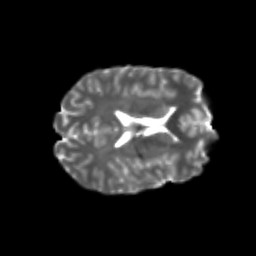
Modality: T2w
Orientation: axial
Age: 20
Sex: male
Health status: healthy
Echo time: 0.074 s